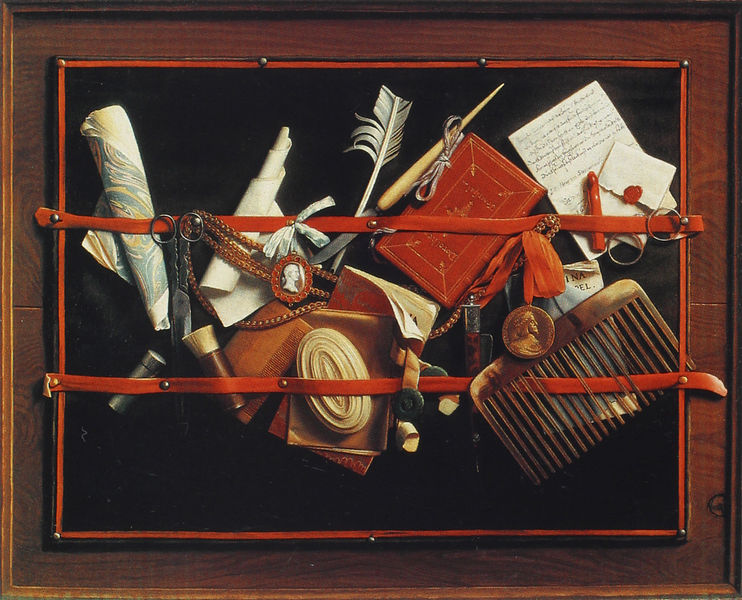
Titel: Trompe l´oeil mit Briefhalter
Künstler: Samuel van Hoogstraten
Institution: Karlsruhe, Staatliche Kunsthalle
Schlagwörter: feder, weiß, braun, schwarz, rot, schleife, band, rahmen, samt, horn, strick, stilleben, papier, kamm, oil, red, white, black, face, painting, picture, brown, marmoriert, nägel, ring, schere, buch, medaillon, brille, pinsel, heft, utensilien, wachs, feather, wood, napkin, brief, leder, ribbon, scroll, seife, siegel, paper, frame, gilt, oval, fabric, necklace, pen, quill, münze, letter, still life, notes, colourful, board, pocket, pencil, seal, coin, book, brush, picasso, stamp, medal, bronze, straps, bible, bow, collage, button, spectacles, tools, knife, copper, comb, scissor, brooch, cameo, pin, leather, chain, breun, string, ivory, scissors, teeth, objects, parchment, note, re, pins, purse, wax, penny, locket, sealing wax, pencik, lenses, pinned, rin, marbled, utensilo, schre, wax seal, marbled paper, vook, utinsel, eye piece